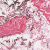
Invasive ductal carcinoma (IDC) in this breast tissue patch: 0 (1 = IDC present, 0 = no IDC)